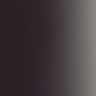
Metastatic tissue present: no